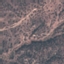
Label: HerbaceousVegetation